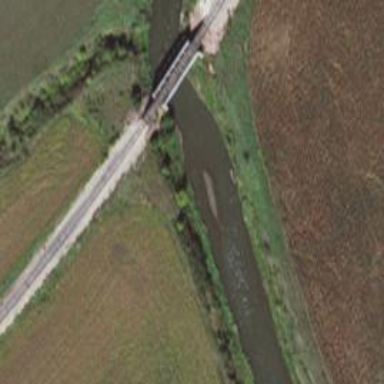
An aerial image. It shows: Railway bridge.